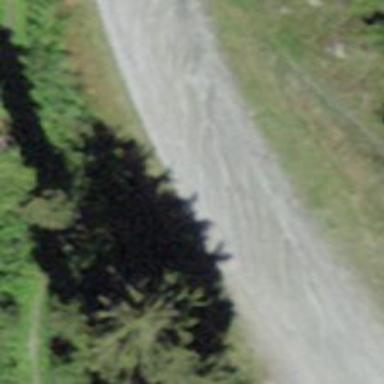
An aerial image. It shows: Downhill ski slope.